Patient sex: M
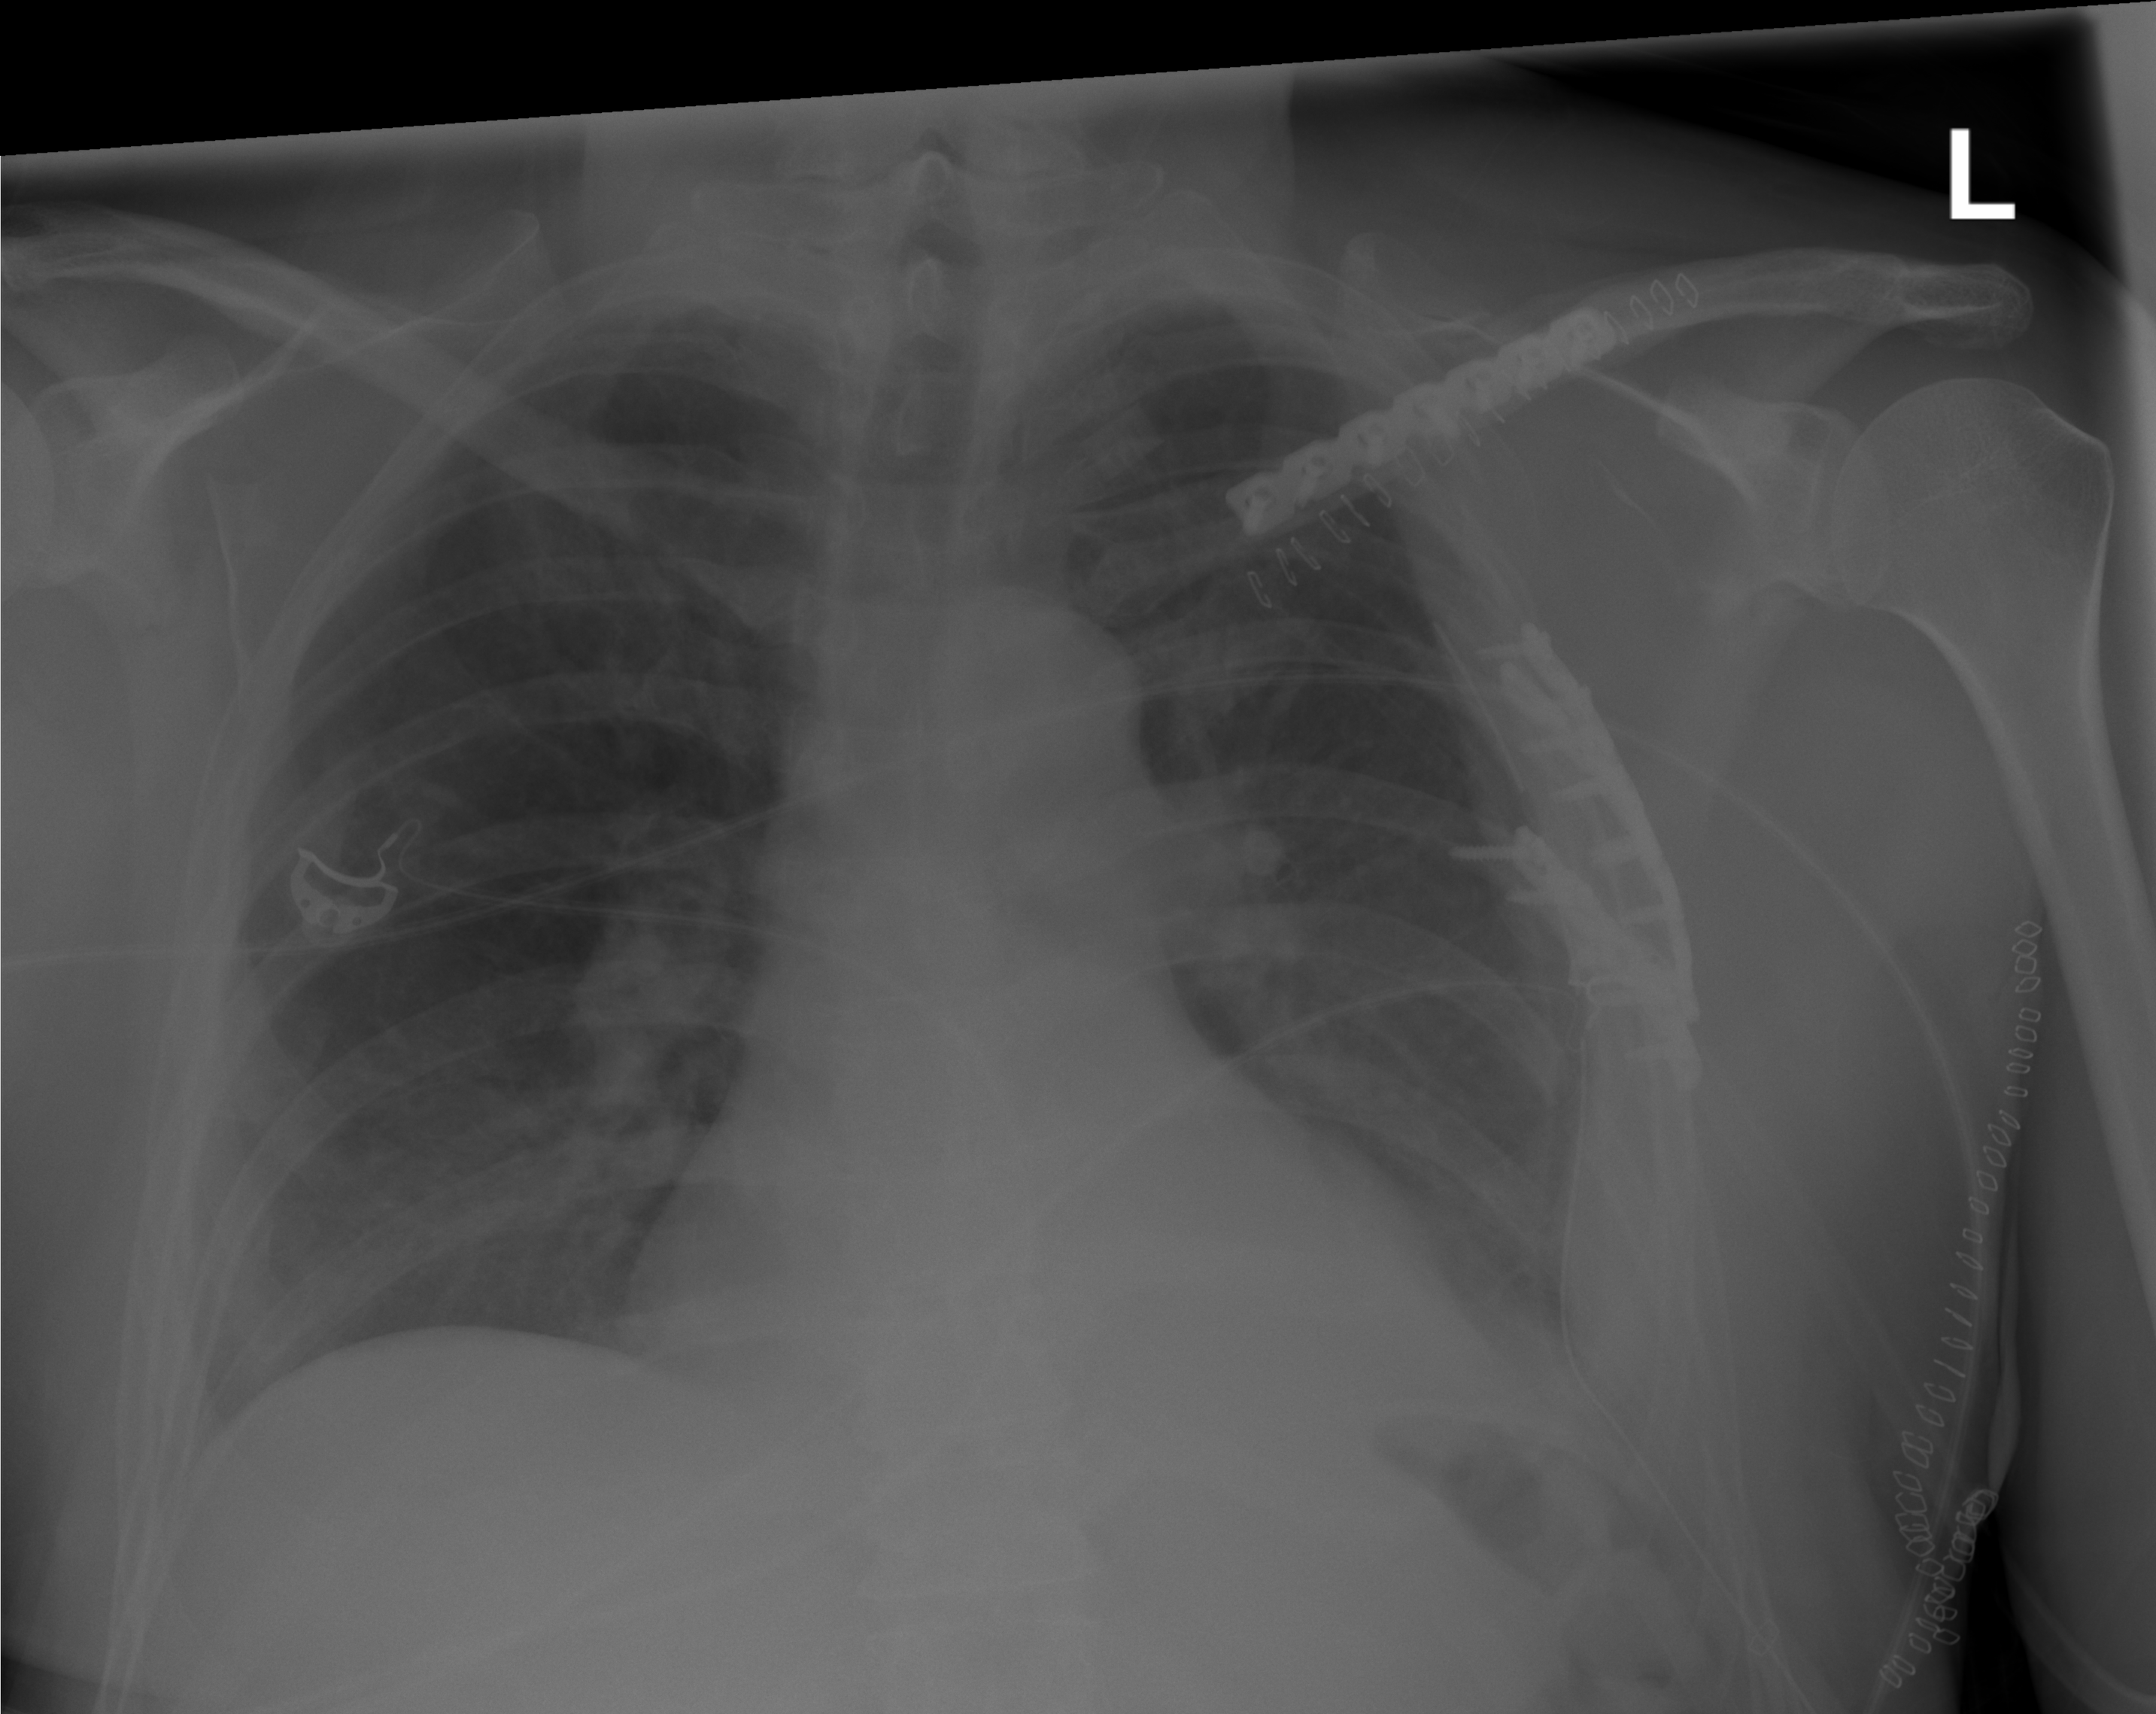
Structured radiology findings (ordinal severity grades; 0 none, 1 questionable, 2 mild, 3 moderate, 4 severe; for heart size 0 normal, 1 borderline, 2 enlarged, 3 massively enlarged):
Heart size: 0
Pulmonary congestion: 0
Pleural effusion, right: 0
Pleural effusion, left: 2
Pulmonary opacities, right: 0
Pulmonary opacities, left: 0
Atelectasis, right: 0
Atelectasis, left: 2